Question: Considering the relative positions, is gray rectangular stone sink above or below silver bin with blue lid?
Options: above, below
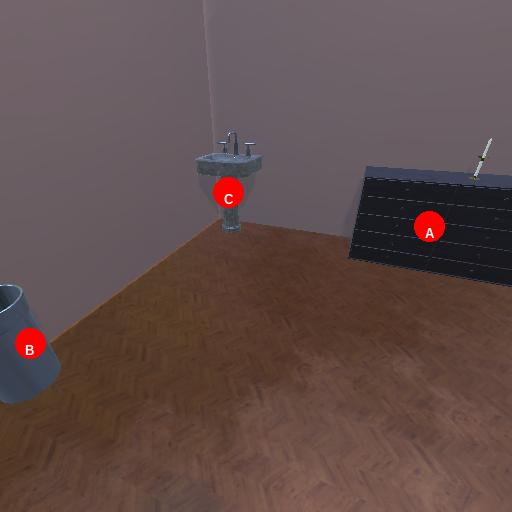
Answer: above